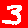
Digit: 3